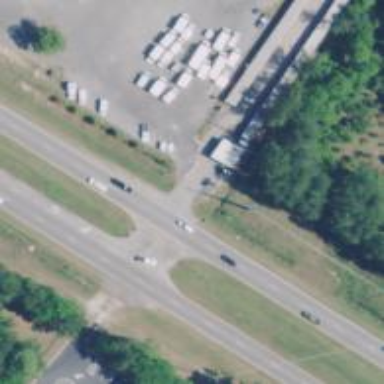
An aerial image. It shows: Trunk link highway.